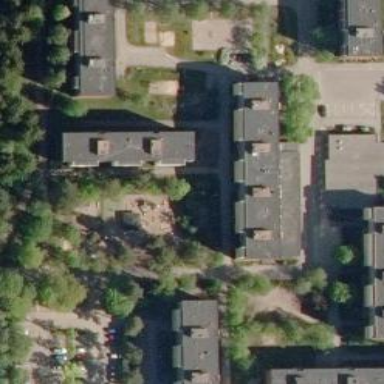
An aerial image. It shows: Kindergarten.